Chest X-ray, AP view. Patient: 55 years old, sex F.
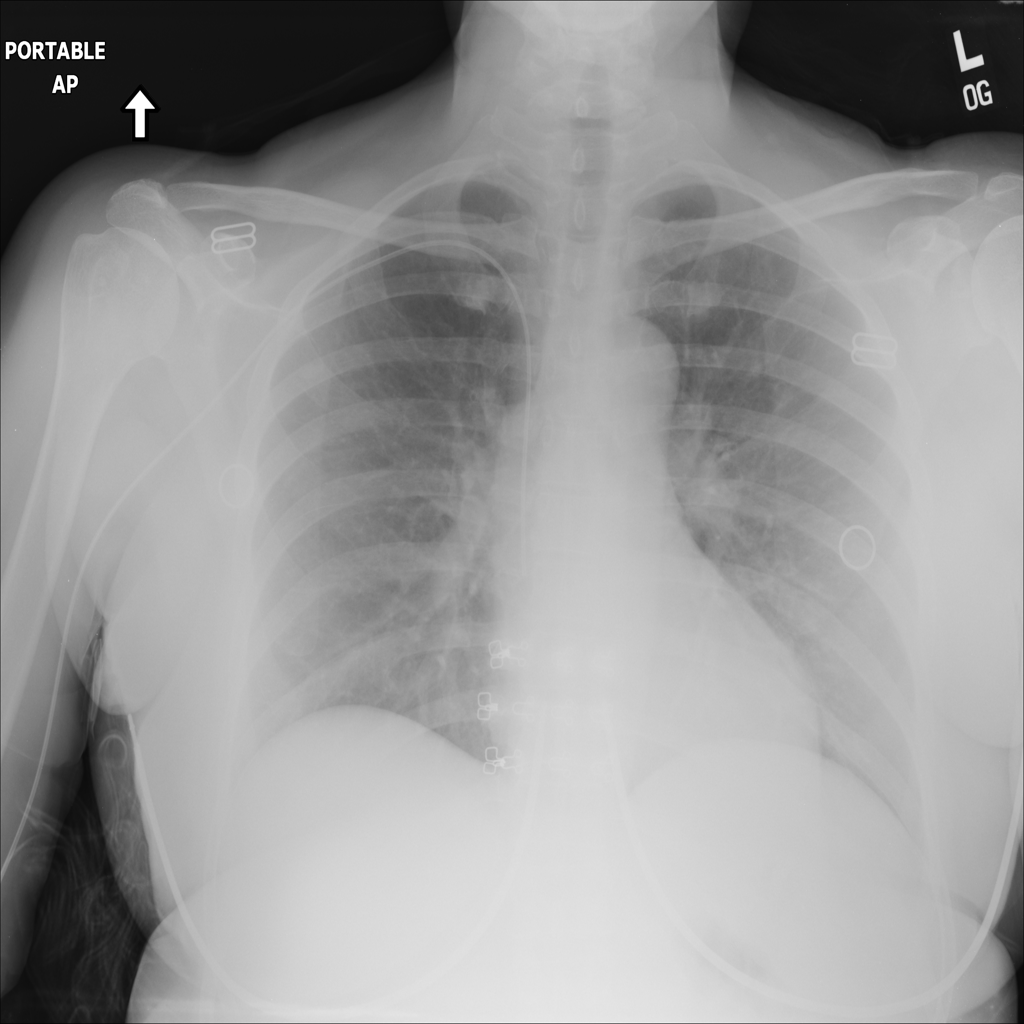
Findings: No Finding